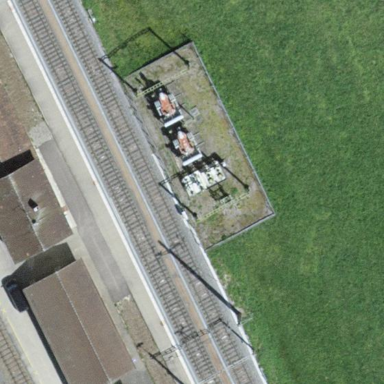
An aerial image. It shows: Platform for public transport and railway.